Question: My problem is the following. Coming from a web background, I did not problems to do this, but in a Python desktop application I can't really see what is the best way to organize the code according to a MVC pattern.
I want to create a window that according to user input, when a button is pressed, it shows similar entries that are available in the database. The window is my view.
So basically these are the relations:

1)
The controller has an instance of the view, and can use its exposed methods, as for example view.show_data(). I think this is the way to go.
'''
# Controller
my_view = View()
...
my_view.show_data(whatever_data)
'''
2)
When the user inserts some text, a method in the controller has to be fired so that it can ask the model for the necessary data in the database. The problem is that I don't know what is the best way for the view to tell the controller that it has to fire that very method.
My first idea is to pass a reference of the controller to the view, and bind the events on the view, something like this:
'''
# Controller
my_view = View(self)
my_model = Model()
...
def on_user_input(self):
# process the input
user_input = ...
self.my_model.method_to_get_info(user_input)
'''
And the view:
'''
# View
def __init__(self, controller):
self.controller_reference = controller
self.launch_gui()
self.config_binds()
def launch_gui(self):
# ... configure all the GUI itself
self.button = ...
def config_binds(self):
self.button.Bind(wx.EVT_BUTTON, self.controller_reference.on_user_input())
'''
But I think this "closed circle" relation is not a very clean solution. The view is referenced in the controller, and the controller in the view. I think it creates a tight relationship between the view and the controller.
What's the way to do this?
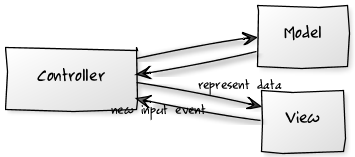
Answer: The view is supposed to fire events. Normally you are not sending events directly to the controller, but the the GUI's frameworks generic event handler. The events in question are typically such event like "a key has been pressed", and "somebody moved the mouse".
A more "higher-level" MVC as in your case, can very well let the parts know of each other. That you tell the view what object is it's controller is perfectly fine. The important part is that all parts are using a well-defined interface, so that the parts are exchangeable.
As you see, this is quite different from the common web concept of model-view-controller which really isn't model-view-controller at all, but a misnomer and should be called model-view-template.